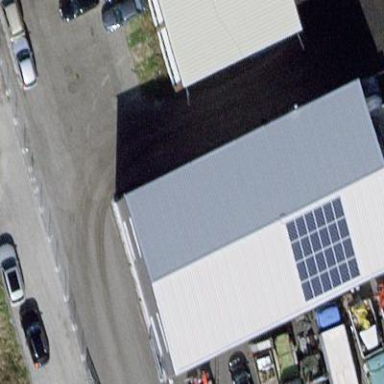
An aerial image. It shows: Industrial building.